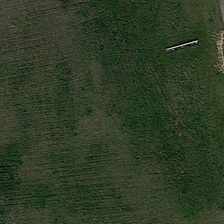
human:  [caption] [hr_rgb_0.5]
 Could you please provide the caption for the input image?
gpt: it is a piece of green meadow .

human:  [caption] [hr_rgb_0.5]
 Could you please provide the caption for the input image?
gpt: it is a piece of green meadow .

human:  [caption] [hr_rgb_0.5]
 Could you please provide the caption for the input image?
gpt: it is a piece of green meadow .

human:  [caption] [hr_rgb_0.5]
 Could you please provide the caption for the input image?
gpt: it is a piece of green meadow .

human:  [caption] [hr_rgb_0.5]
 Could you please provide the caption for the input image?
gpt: it is a piece of green meadow .